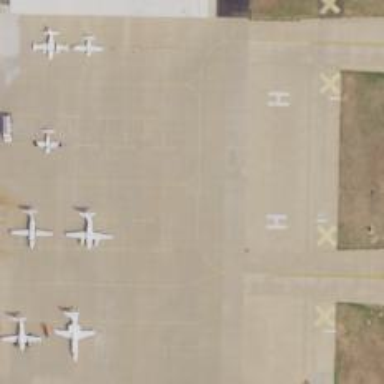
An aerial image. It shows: View of taxiway at the airport.